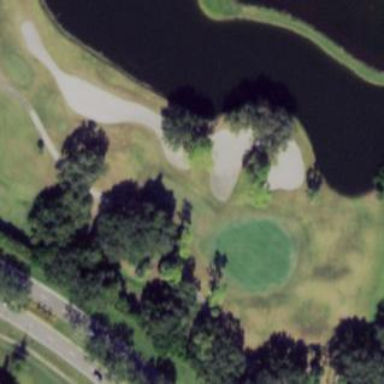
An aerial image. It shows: Sand bunker on golf course.